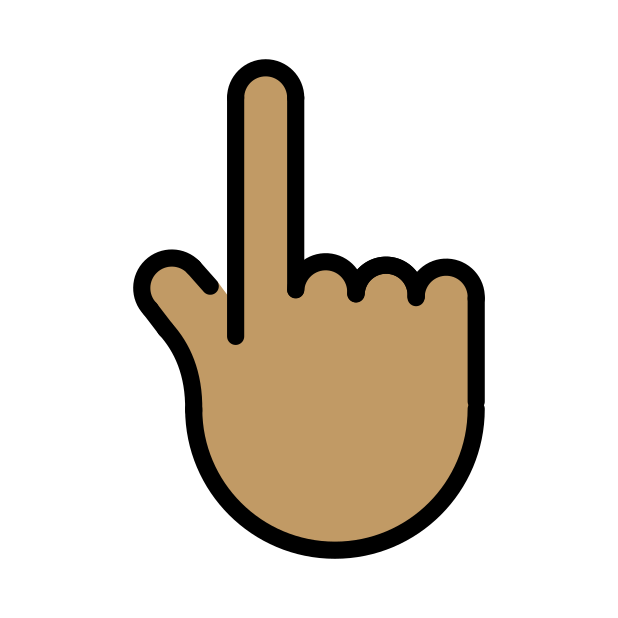
backhand index pointing up: medium skin tone